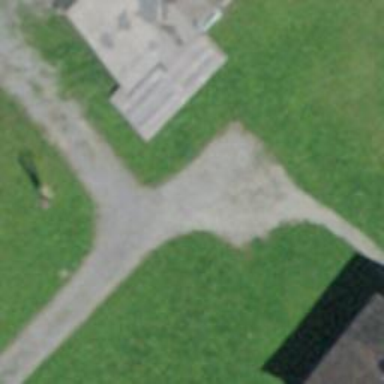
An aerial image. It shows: Driveway made of ground surface.